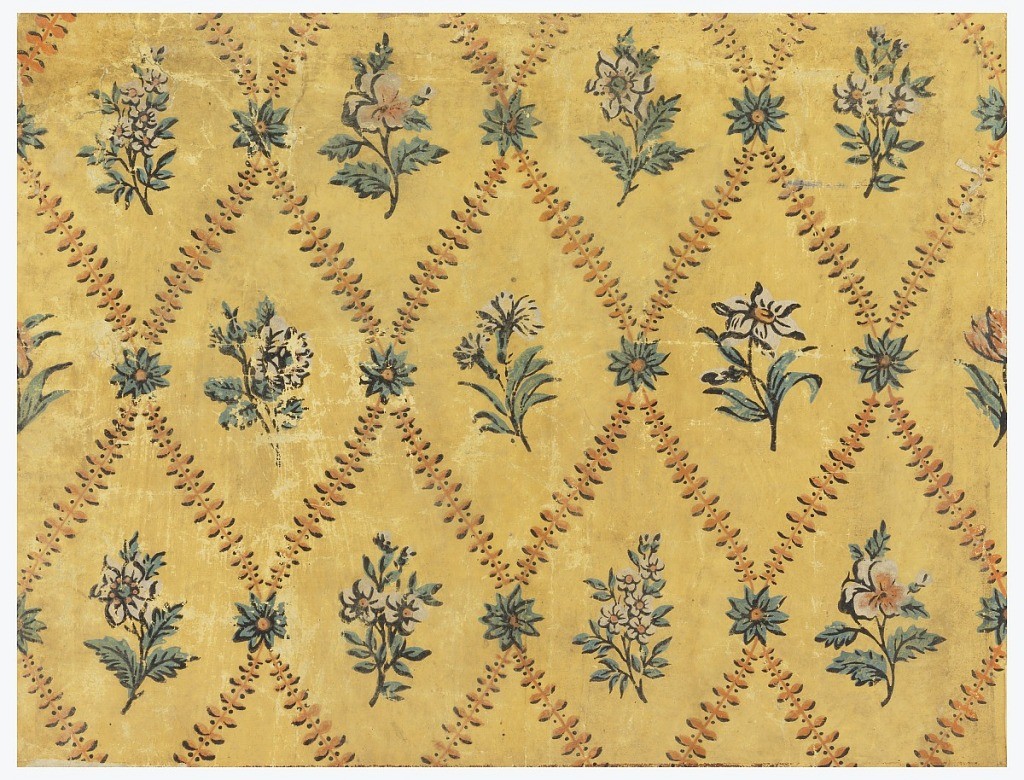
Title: Sidewall
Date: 1800–1810
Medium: Block-printed on handmade paper
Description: Horizontal rectangle. Vertical lozenge pattern of foliage, with floral inserts in each lozenge and floral rosettes at each angle of the lozenges. Printed in colors on mustard-yellow ground.